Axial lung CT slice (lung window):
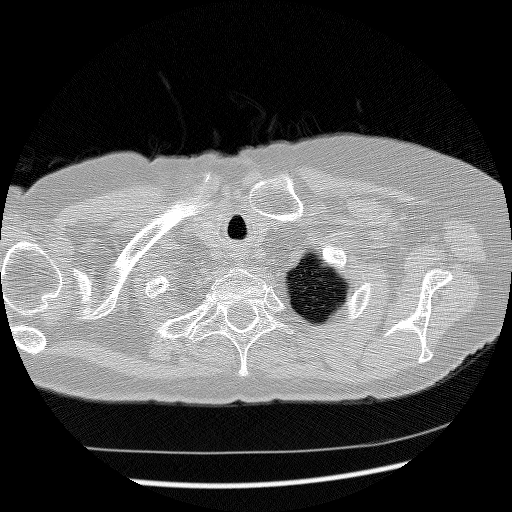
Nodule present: no